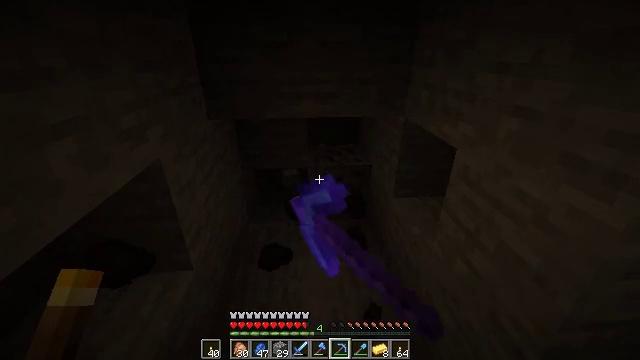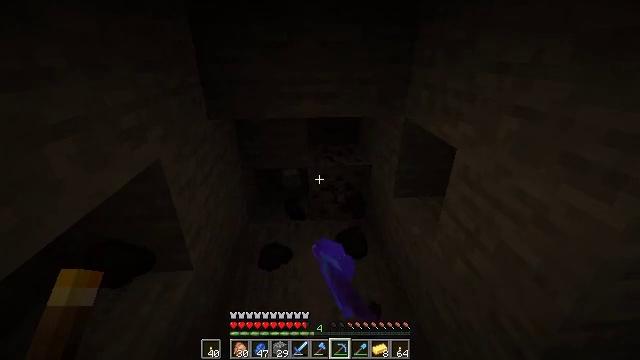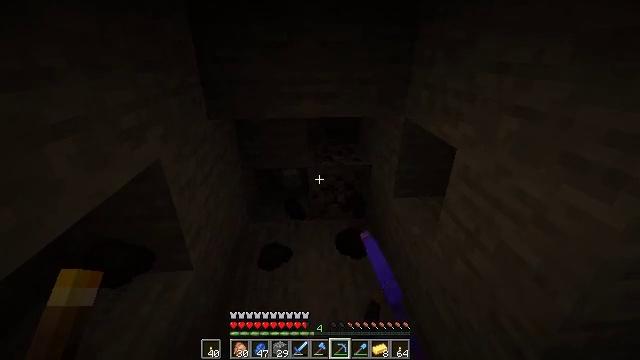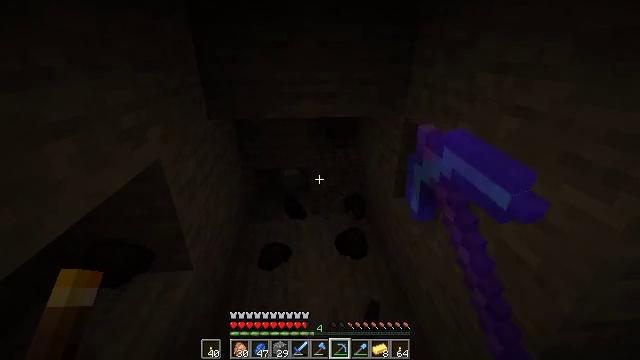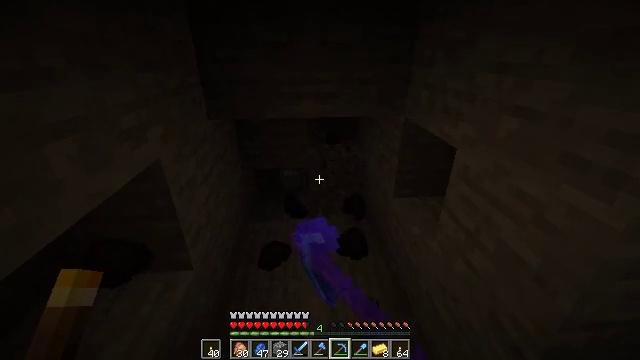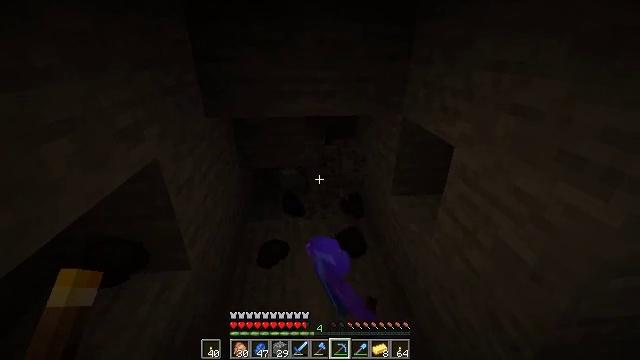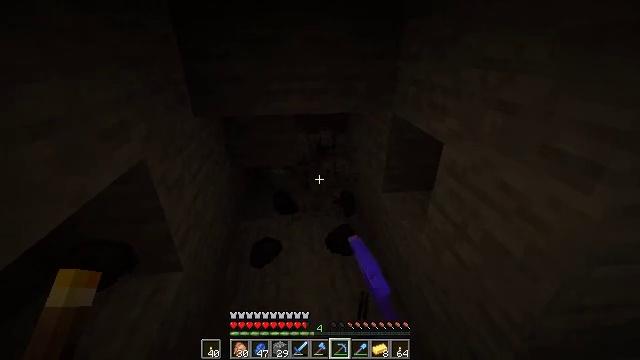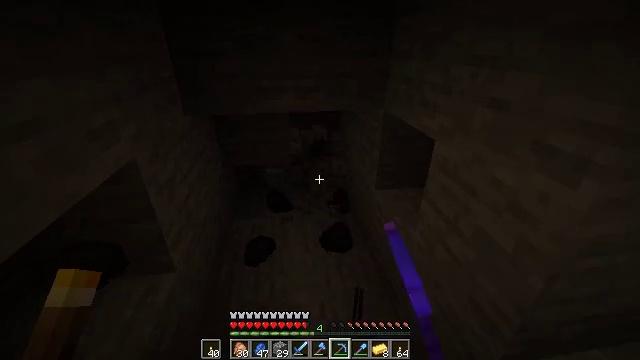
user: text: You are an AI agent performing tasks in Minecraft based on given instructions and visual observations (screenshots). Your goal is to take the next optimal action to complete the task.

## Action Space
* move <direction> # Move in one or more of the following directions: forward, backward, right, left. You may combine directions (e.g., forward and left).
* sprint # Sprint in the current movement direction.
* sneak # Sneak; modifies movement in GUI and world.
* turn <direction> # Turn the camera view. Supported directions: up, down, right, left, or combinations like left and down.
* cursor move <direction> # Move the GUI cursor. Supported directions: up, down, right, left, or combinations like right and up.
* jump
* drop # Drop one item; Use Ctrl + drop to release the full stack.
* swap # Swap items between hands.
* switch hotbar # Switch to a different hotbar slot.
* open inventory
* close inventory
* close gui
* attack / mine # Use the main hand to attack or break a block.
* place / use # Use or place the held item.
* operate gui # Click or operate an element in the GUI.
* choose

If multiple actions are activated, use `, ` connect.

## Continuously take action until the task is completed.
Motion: motion action
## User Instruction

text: Extract coal from the ore block.
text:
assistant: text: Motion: attack / mine
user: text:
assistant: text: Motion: attack / mine
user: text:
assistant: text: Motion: attack / mine
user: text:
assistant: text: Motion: attack / mine
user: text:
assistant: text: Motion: attack / mine
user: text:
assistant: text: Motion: turn right, attack / mine
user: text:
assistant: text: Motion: turn right, attack / mine
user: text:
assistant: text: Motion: attack / mine